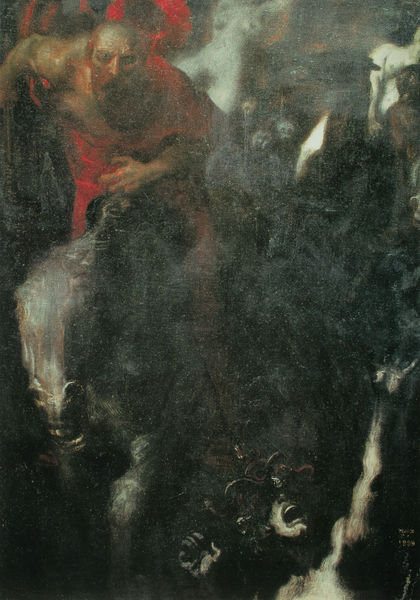
Titel: Die wilde Jagd
Künstler: Franz von Stuck
Standort: Paris
Institution: Musée d'Orsay
Schlagwörter: akt, blau, dunkel, feuer, gemälde, hand, kampf, kopf, körper, mann, nackt, schatten, umhang, weiß, wolken, grün, ausschnitt, bewegung, brust, frau, grau, haar, hell, köpfe, licht, mund, männer, nacht, schwarz, hund, rot, tier, tiere, malerei, symbolismus, bart, gesichter, arm, arme, augen, gesicht, mensch, schädel, tod, tot, hände, öl, rauch, boden, haare, mantel, höhle, locken, pferd, pferde, reiter, beine, mähne, reiten, ritt, schweif, brüste, düster, mänenr, haltung, heiß, nebel, angst, dampf, krieg, detail, muskeln, wütend, um 1900, stuck, nackte, flucht, unten, griff, antike, knabe, maske, greifen, faust, tote, hast, panik, rennen, helm, dämon, mythologie, schimmel, gestalten, verzweiflung, skelett, totenkopf, zähne, diffus, verschwommen, grimasse, schnauze, ausgestreckt, albtraum, apokalypse, hölle, leiden, qual, schmerz, schreien, teufel, verdammnis, maul, nüstern, dickicht, pfers, wesen, sturz, medusa, schlangen, nüster, odysseus, schemen, schafe, schrei, heroisch, ungeheuer, seele, sterbender, galopp, dämonen, monster, unterwelt, roter mantel, zauberer, maänner, flüchtig, eile, schreiend, von stuck, zyklop, qualen, apokalyptische reiter, apokalyptischer reiter, brqaun, herois, oberkürper, raserei, schlangenhaare, schreipferd, schweiß, auch, grriff, figuren oben links rest übermalt, taufel, schödel, manterk, verderb, schä#del